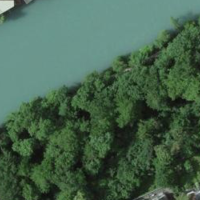
EUNIS habitat code: 53
Species observed at this site:
Prunus padus
Filipendula ulmaria